Question: I have problem displaying two Datepickers on the same page. The one should be displayed with a hidden body like this

and the other one should be a regular datepicker.
To achieve the first functionality I do this:
'''
$('.date-picker').datepicker( {
changeMonth: true,
changeYear: true,
showButtonPanel: true,
dateFormat: 'MM yy'
});
'''
And then by using css i hide the body:
'''
.ui-datepicker-calendar {
display: none !important;
}
'''
But when I want to display the second datepicker I cannot overwrite that css style.
I tried
'''
$('.ui-datepicker-calendar').css('display', '');
'''
I tried even completely removing the style attribute but still with no luck.
'''
$('.ui-datepicker-calendar').removeAttr('style');
'''
Does anyone has an idea on how to achieve this?
Thanks
This is a <URL> of what i have right now
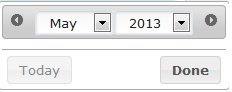
Answer: I have finally reached an acceptable solution using this code:
'''
$('#startDate').focusin(function() {
$('.ui-datepicker-calendar').hide();
});
$('#startDate').focusout(function() {
$('.date-picker').datepicker('close');
$('.ui-datepicker-calendar').show();
});
'''
and completely removing the css.
Here is the working <URL>